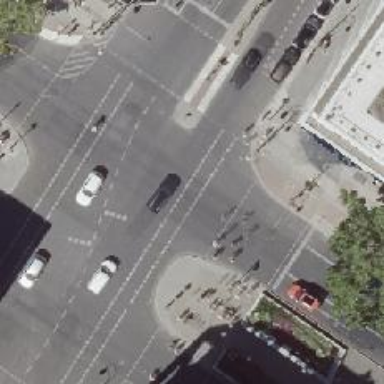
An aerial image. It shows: Crossing with traffic signals.